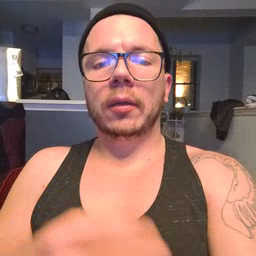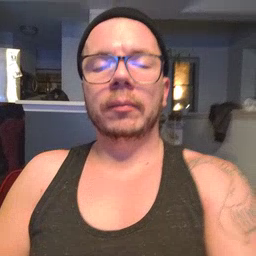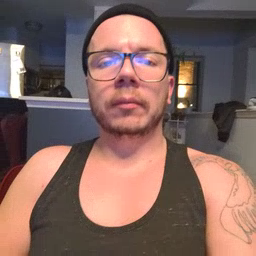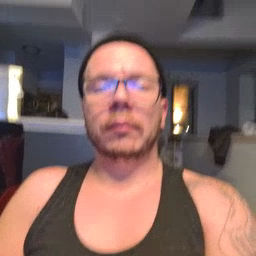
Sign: white